Question: Any idea why this is happening? I am using OSX Maverick and Eclipse.

I have no Add method used in my program and I don't see the reason it's nagging about it.
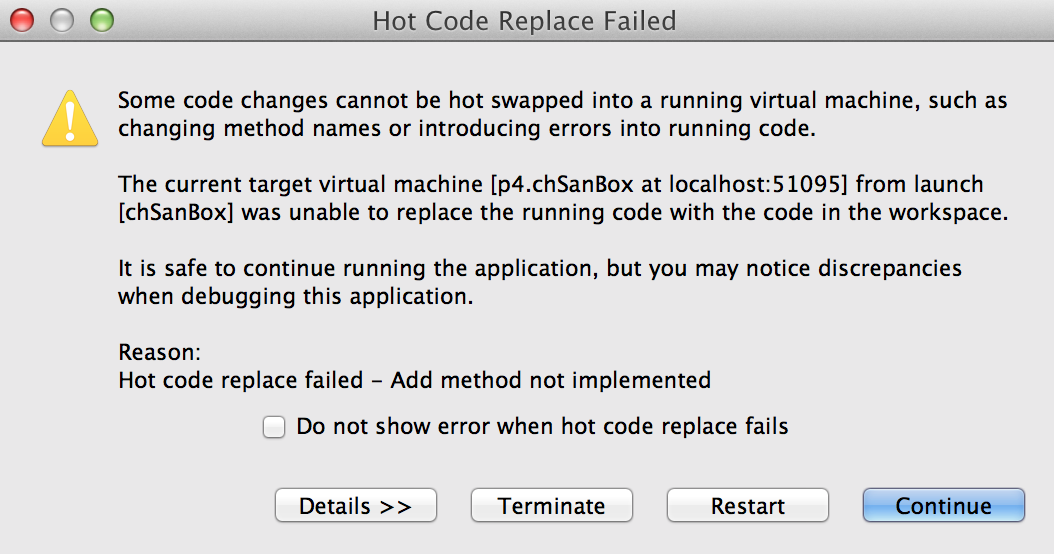
Answer: You could try to restart the Eclipse. I had this problem too and it works.
"The debugger issue is a restriction of the Eclipse hot-swap JPDA/JVM mechanism. Presently there is a limitation to how much a class may be modified and still be replaceable through the JPDA. My understanding is that can the shape of a class may not be modified, i.e., add/remove fields or methods. The "may be out of sync" warning indicates the change to a class within Eclipse has not been replaced in the server's JVM. To resolve this problem you must restart your server. In the near future we are planning to add an application RELOAD feature that we believe will workaround this problem. " ------myEclipseide.com
<URL>